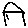
Label: house